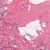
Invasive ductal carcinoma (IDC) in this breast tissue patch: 1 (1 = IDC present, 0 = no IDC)